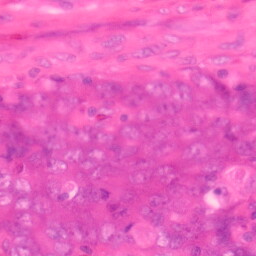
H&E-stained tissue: Colon